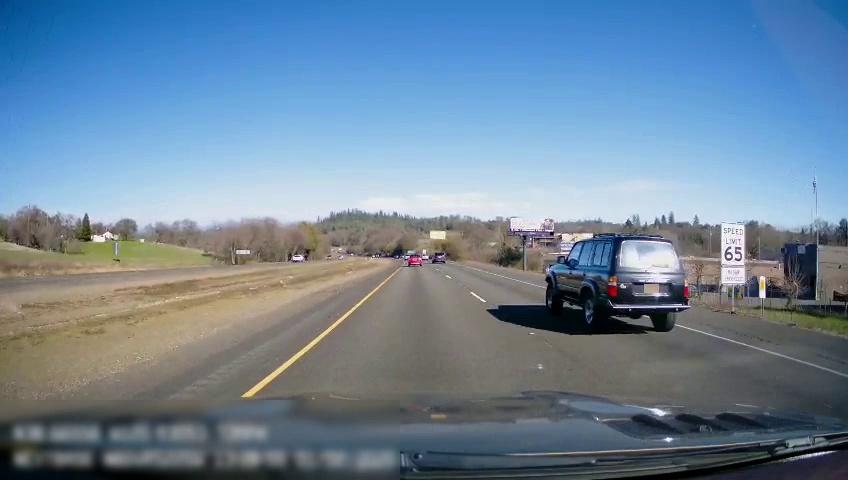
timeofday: Day
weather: Sunny
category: Drivable Space
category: Drivable Space
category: Vehicles | SUV
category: Vehicles | SUV
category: Vehicles | SUV
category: Vehicles | SUV
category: Lanes | Current Lane
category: Lanes | Current Lane
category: Lanes | Alternate Lane